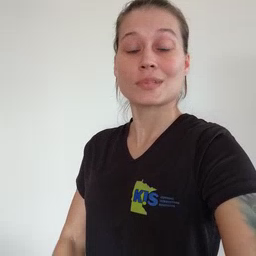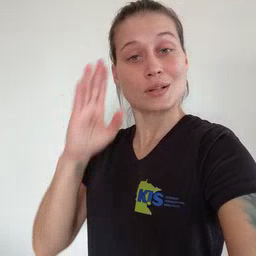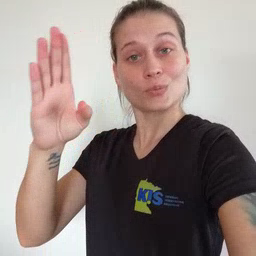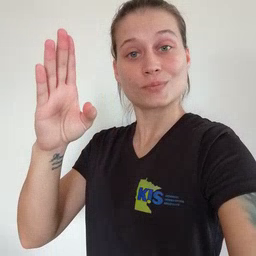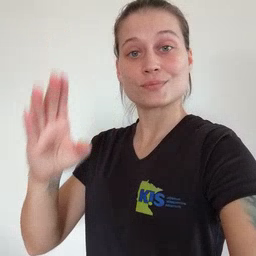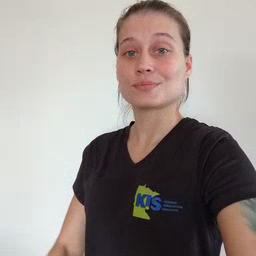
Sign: hello